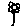
Label: flower